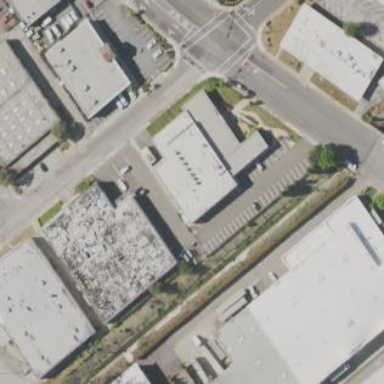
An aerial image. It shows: Flat-roofed commercial building.